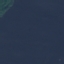
Land use / land cover: SeaLake